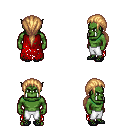
a pixel art fantasy rpg character, male body template, orc, green skin, red tattered cape, white pants, light blonde ponytail hairstyle, ghillies, four views (front, back, left, right), 2x2 character sprite sheet, small pixel art, hard edges, no anti-aliasing